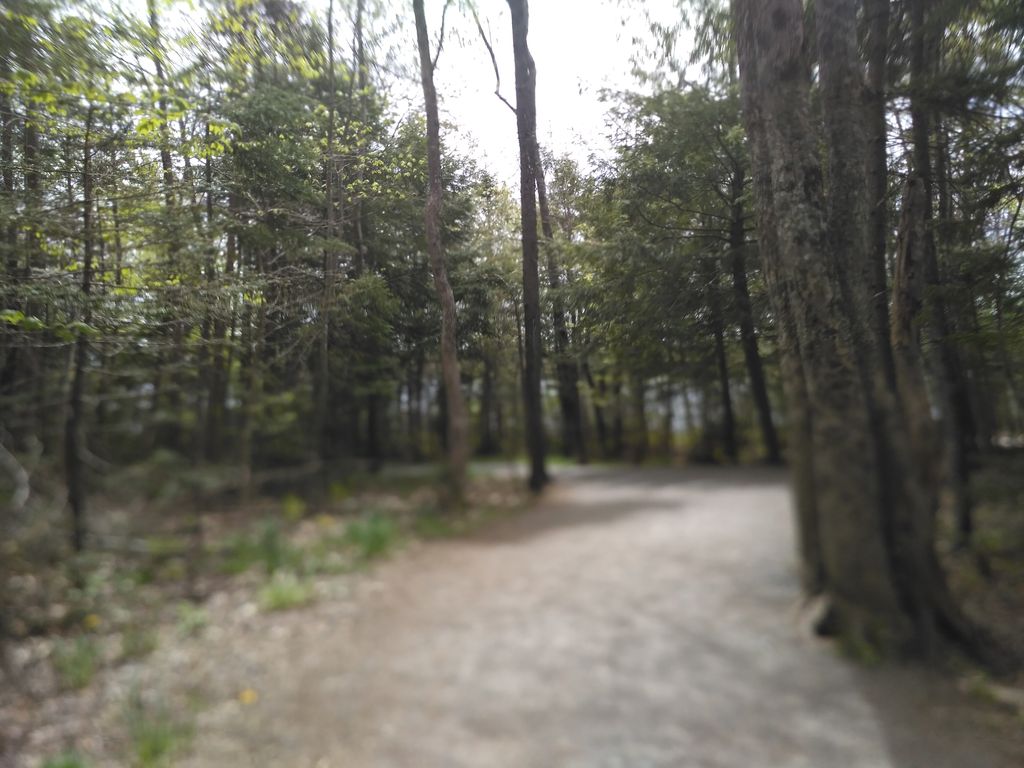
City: halifax